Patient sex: M
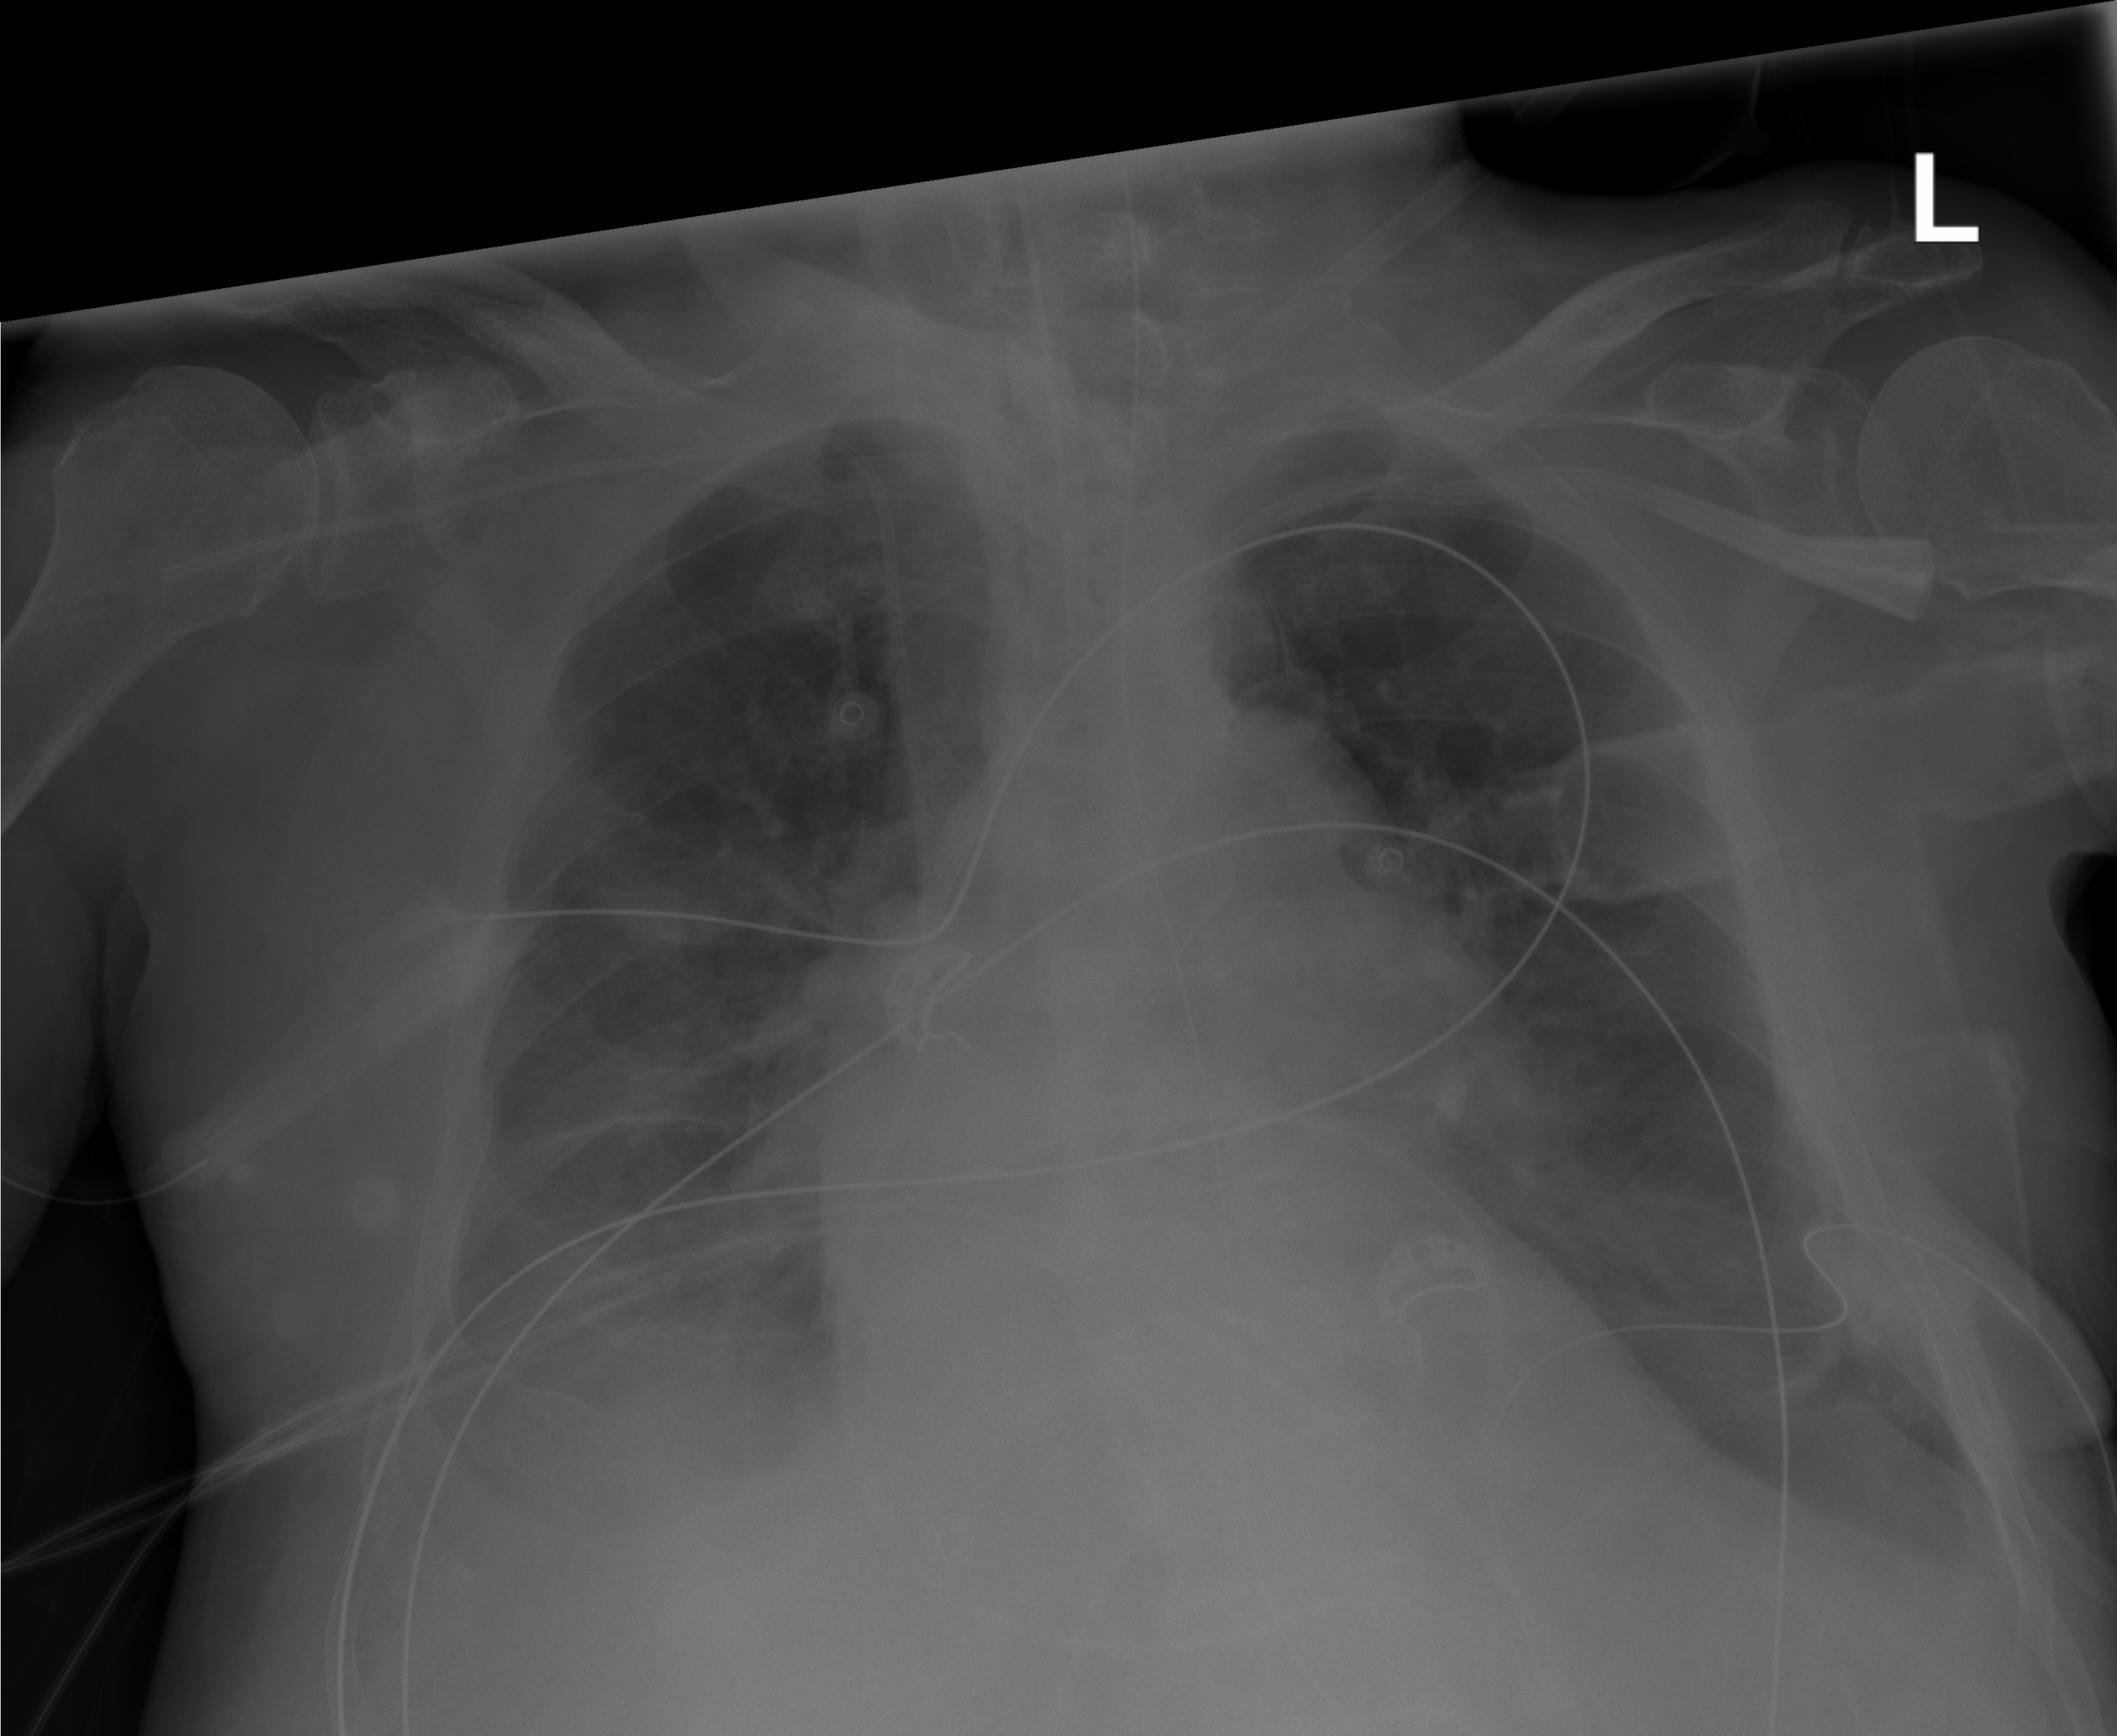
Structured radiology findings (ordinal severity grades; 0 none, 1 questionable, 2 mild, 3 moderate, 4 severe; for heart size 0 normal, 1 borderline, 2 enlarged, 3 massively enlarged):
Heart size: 1
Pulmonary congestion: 0
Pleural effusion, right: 2
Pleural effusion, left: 1
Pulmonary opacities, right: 0
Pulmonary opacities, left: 0
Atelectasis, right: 2
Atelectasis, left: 2